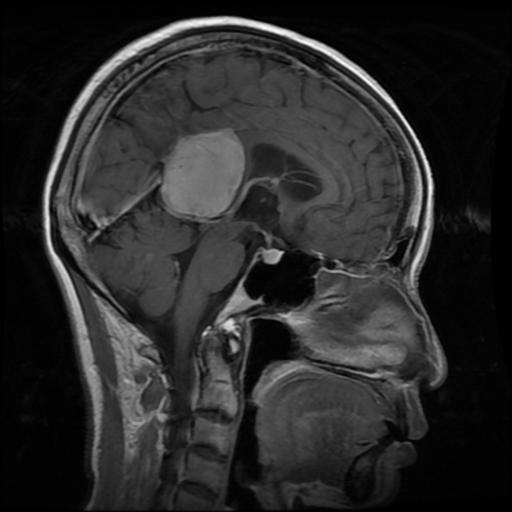
Label: meningioma